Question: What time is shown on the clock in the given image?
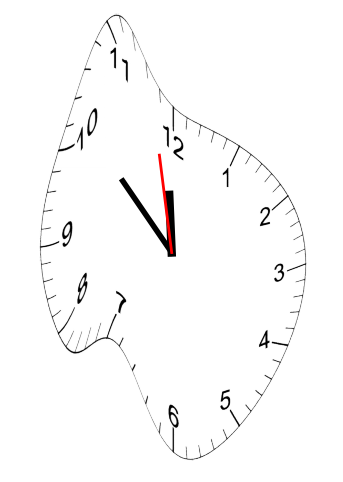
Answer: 11:51:58